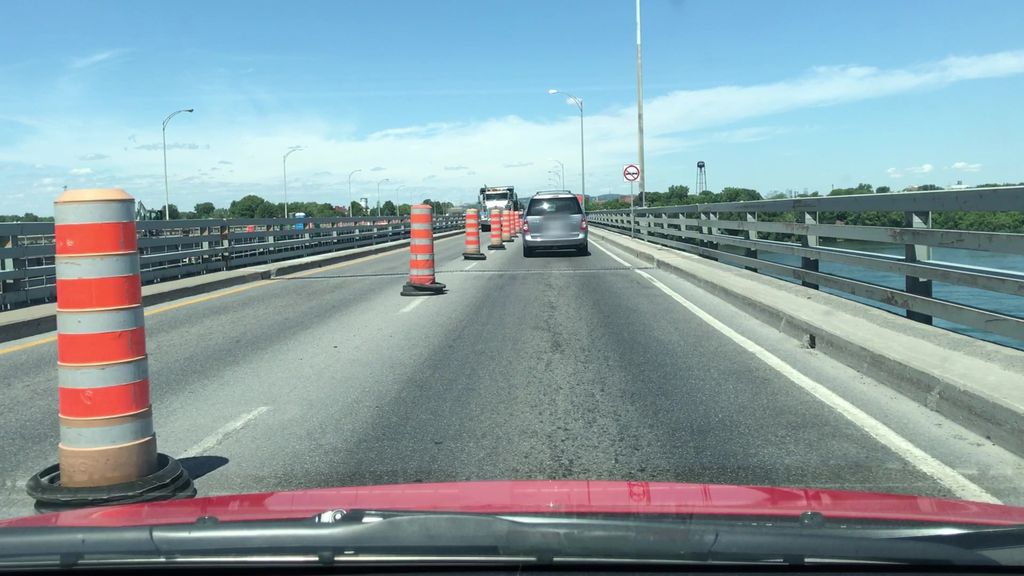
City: montreal